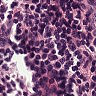
Metastatic tissue present: no